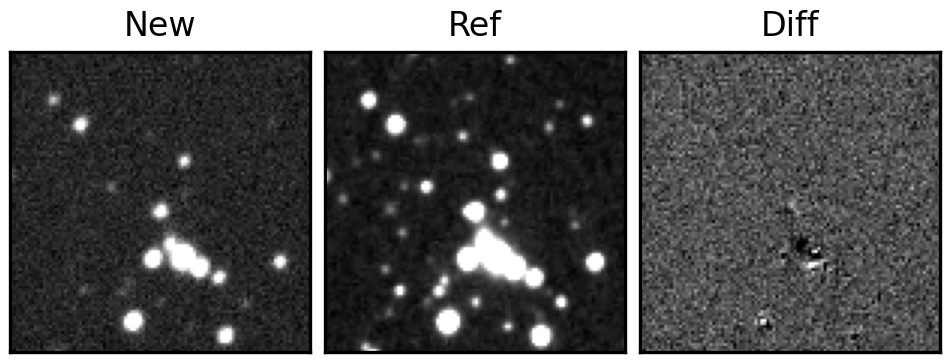
Label: real